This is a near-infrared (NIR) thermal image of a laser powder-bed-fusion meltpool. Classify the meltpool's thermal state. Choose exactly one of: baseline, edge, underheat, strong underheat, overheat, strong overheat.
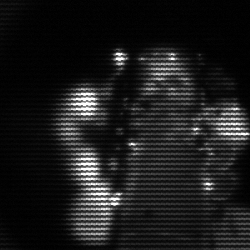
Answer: baseline